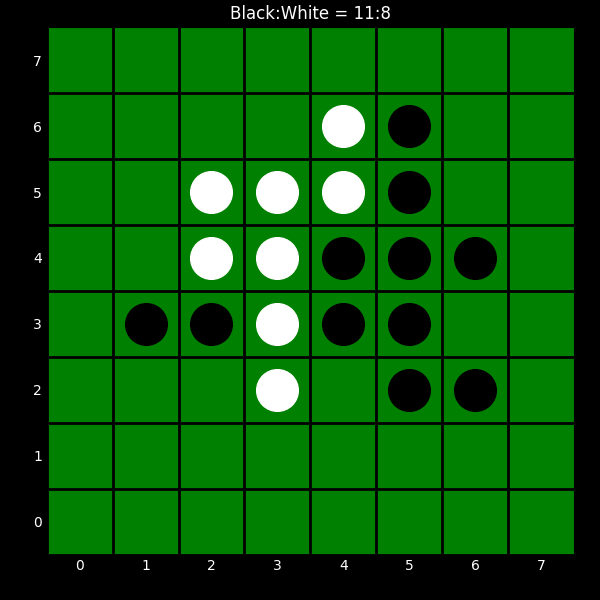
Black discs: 11
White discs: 8